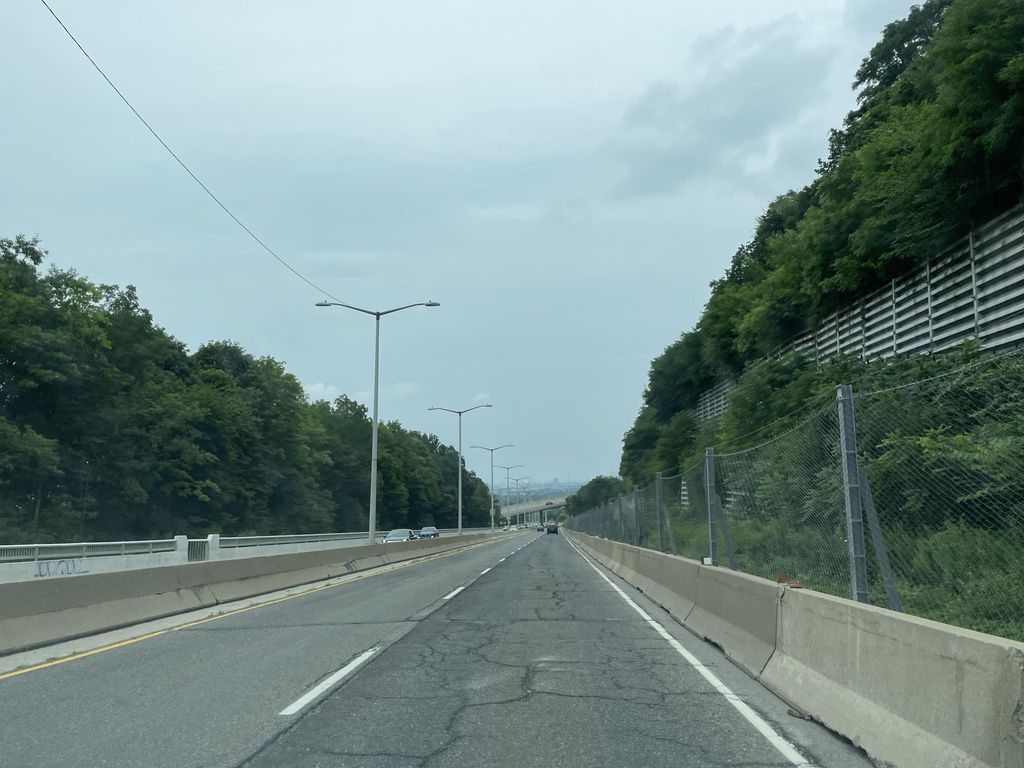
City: hamilton